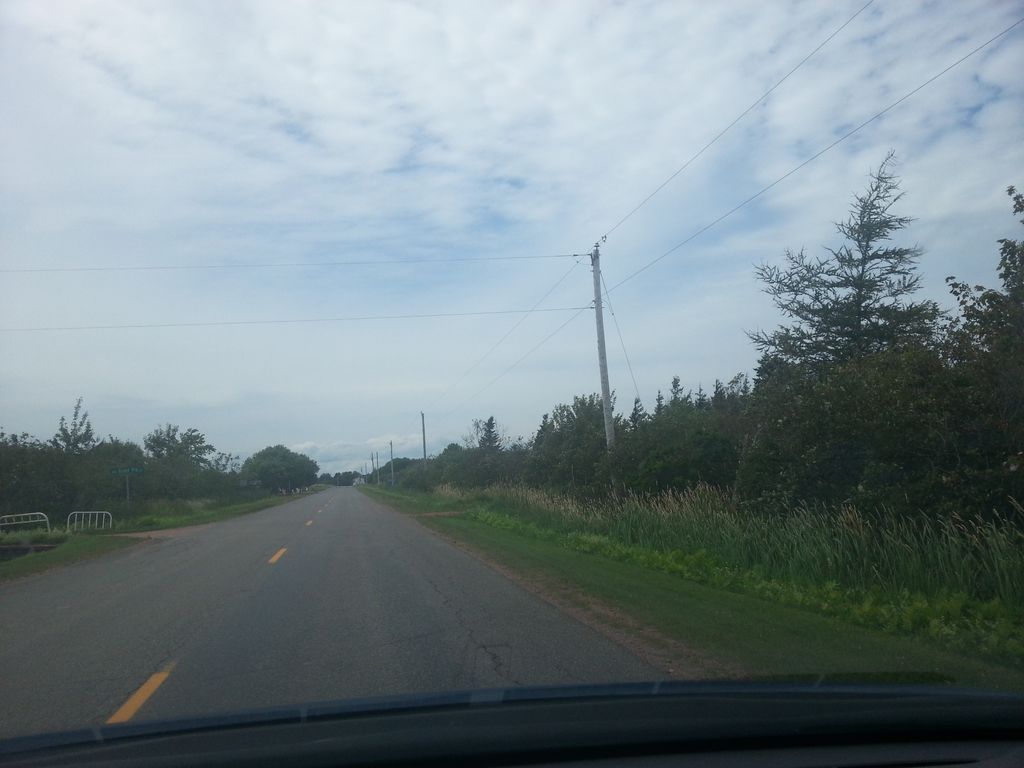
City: charlottetown